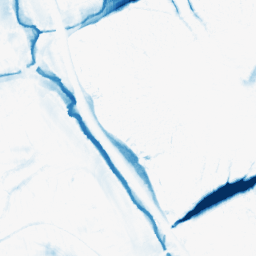
Category: morphological
Decomposition family: morphological_ellipse
Decomposition parameters: operation: closing
width: 30
height: 20
Upsampling method: quadratic
Upsampling parameters: scale: 2
Upsampling scale: 2